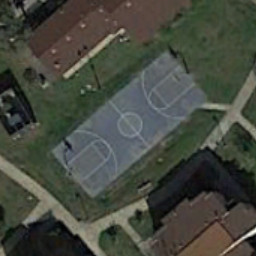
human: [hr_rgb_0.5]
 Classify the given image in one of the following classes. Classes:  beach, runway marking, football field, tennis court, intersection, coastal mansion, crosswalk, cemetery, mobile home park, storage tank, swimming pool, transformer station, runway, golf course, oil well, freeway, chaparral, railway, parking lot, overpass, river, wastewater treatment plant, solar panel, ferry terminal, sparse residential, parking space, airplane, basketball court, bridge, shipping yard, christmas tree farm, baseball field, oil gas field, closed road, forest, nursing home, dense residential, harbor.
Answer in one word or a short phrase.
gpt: basketball court